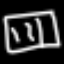
Label: bed